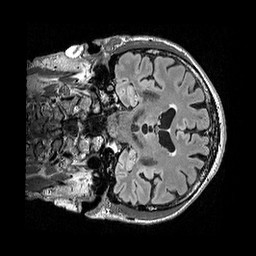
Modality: FLAIR
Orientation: coronal
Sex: male
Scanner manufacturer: siemens
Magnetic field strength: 3 T
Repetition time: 5 s
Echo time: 0.395 s